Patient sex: F
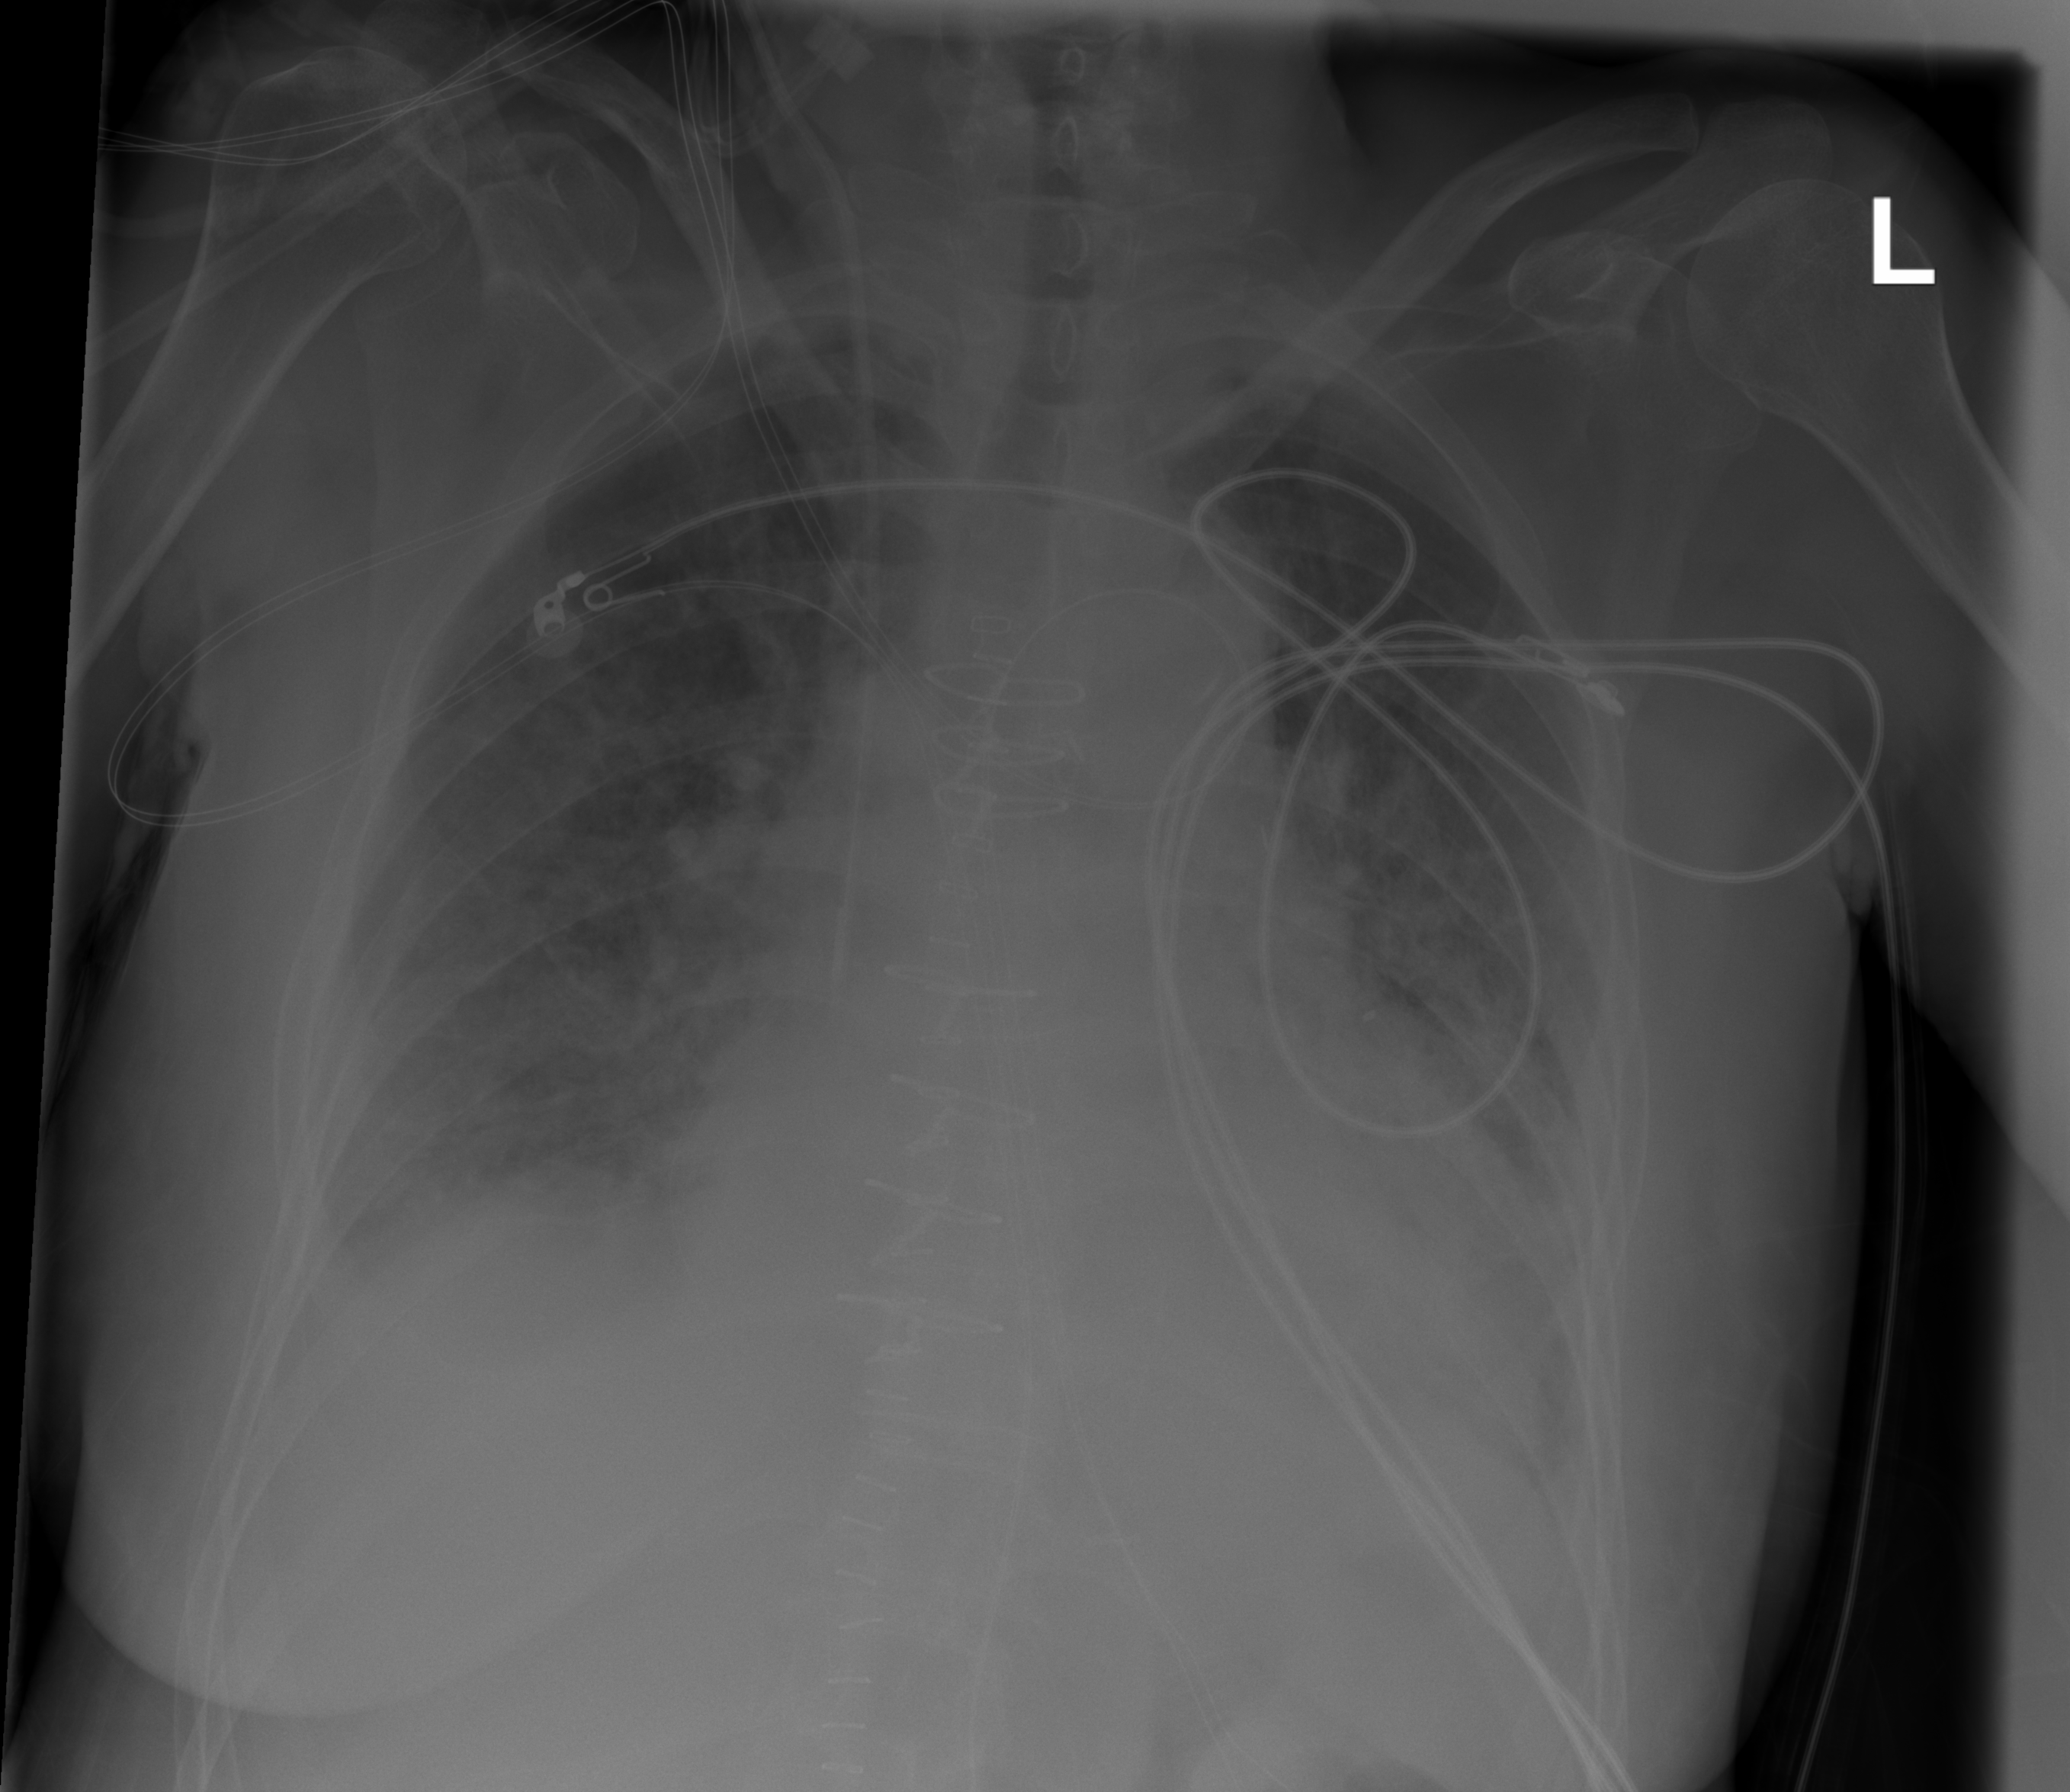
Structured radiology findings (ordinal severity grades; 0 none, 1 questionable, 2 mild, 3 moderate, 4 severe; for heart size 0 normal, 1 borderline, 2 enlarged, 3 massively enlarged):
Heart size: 2
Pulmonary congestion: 2
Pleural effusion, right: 2
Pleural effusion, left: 2
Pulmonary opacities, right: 2
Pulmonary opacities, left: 2
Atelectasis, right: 2
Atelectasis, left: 2